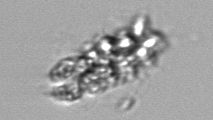
Label: Leptocylindrus_mediterraneus